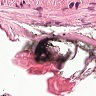
Metastatic tissue present: no